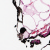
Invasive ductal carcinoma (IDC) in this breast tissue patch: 0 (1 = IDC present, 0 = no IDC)